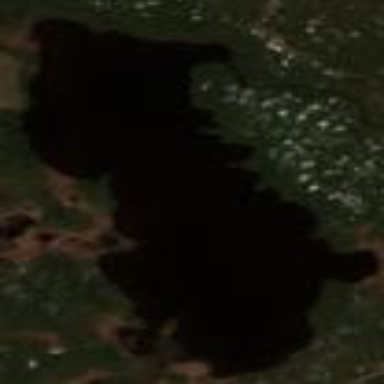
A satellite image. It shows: Serene lake.